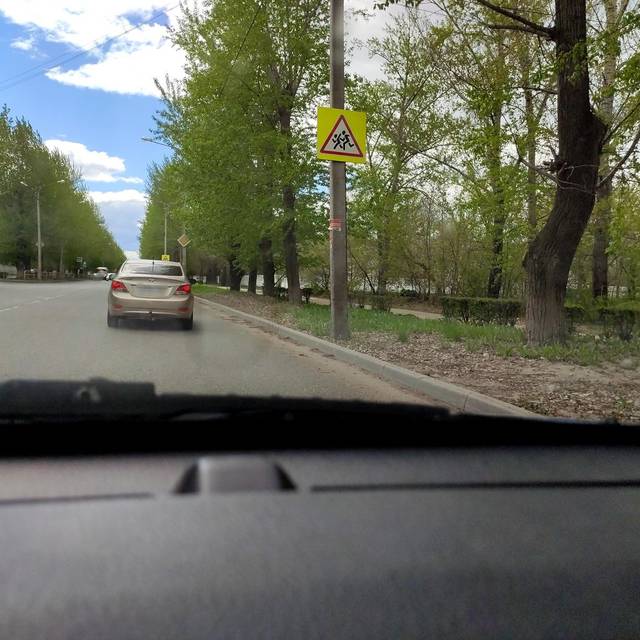
Region: Russia
Coordinates: 53.536, 49.41